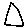
Label: triangle